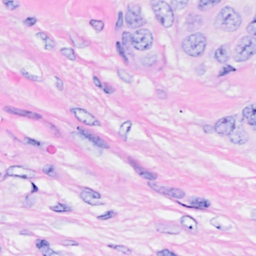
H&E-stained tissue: Breast